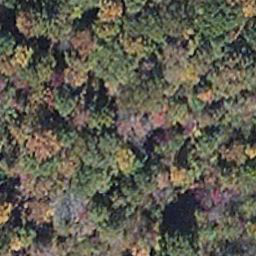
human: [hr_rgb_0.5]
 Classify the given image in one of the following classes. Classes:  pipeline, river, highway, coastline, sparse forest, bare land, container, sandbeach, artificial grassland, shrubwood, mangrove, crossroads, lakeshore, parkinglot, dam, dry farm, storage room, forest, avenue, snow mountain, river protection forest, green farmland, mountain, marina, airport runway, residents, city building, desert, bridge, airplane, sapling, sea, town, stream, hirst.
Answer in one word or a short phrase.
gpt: mangrove